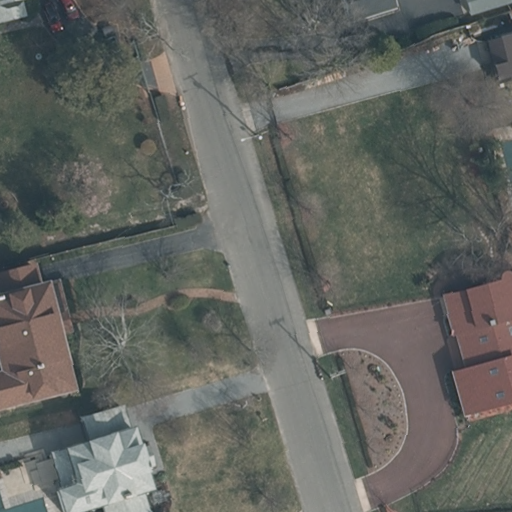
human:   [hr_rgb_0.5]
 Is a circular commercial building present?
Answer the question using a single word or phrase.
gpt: no

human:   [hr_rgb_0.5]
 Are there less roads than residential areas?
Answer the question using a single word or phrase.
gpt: no

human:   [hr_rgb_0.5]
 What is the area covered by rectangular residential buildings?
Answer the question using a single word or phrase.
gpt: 63m2

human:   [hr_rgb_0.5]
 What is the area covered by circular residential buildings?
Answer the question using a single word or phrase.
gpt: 0m2

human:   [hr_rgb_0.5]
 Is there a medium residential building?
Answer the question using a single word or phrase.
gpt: yes

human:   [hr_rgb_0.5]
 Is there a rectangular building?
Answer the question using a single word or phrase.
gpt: yes

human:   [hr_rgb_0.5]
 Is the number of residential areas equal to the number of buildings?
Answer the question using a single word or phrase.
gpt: no

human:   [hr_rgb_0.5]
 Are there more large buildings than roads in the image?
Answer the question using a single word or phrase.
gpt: no

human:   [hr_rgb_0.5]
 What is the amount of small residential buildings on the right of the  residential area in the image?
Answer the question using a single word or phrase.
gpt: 1

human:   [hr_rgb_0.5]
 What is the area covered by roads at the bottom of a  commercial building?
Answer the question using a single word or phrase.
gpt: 0m2

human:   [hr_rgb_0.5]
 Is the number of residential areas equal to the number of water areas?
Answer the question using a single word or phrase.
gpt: no

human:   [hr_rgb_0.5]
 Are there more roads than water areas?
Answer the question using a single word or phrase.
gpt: yes

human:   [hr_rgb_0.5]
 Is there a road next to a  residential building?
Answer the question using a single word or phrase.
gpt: yes

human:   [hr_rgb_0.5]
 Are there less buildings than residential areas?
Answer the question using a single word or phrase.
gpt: no

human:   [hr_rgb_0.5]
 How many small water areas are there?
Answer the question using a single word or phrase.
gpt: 0

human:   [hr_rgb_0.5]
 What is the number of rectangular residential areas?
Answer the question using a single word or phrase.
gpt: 1

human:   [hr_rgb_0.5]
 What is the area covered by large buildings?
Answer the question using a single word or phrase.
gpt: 0m2

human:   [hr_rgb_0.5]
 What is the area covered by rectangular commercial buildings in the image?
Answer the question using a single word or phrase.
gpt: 0m2

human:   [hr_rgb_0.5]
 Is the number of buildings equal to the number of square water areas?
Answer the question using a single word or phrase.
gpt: no

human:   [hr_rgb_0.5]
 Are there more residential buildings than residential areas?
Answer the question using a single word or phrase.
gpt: yes

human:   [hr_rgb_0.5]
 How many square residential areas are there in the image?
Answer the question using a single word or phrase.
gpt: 0

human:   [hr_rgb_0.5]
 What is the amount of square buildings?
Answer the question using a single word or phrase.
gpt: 0

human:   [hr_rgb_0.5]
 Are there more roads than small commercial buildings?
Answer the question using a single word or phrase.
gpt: yes

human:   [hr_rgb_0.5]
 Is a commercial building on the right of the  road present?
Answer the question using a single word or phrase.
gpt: no

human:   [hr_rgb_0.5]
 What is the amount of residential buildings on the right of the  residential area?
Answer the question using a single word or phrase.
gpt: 3

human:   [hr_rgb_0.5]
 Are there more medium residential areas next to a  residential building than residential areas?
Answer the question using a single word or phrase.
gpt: no

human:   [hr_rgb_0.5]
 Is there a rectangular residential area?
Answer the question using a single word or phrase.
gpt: yes

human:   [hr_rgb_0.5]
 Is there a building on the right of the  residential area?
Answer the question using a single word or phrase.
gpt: yes

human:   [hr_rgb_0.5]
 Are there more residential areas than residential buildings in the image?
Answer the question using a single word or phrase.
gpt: no

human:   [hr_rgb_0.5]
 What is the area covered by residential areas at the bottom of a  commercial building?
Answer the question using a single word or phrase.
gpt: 0m2

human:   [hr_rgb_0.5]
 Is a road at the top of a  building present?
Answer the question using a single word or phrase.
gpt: yes

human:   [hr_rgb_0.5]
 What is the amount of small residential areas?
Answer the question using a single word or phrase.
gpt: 0

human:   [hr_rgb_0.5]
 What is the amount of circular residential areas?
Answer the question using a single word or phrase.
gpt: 0

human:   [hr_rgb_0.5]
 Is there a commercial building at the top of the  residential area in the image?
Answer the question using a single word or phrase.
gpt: no

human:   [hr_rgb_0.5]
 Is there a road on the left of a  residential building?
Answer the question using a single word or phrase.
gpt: yes

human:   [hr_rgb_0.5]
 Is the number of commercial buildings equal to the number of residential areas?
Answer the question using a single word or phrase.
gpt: no